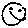
Label: smiley face